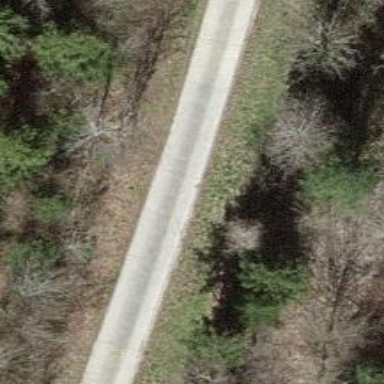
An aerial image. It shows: Unclassified road with grade1 track type and ford.